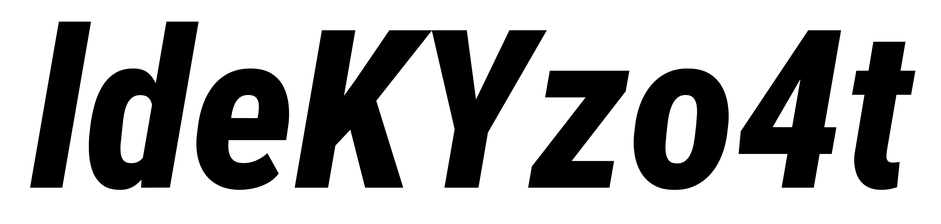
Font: Roboto-Italic_Condensed_ExtraBold_Italic